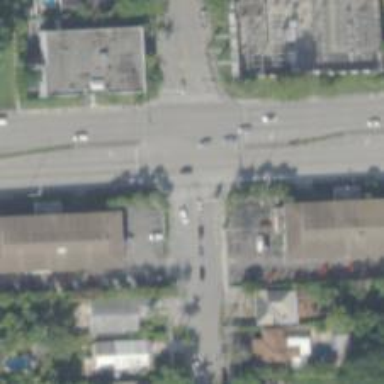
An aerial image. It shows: Tertiary road with asphalt surface. There is separate sidewalk along the road.